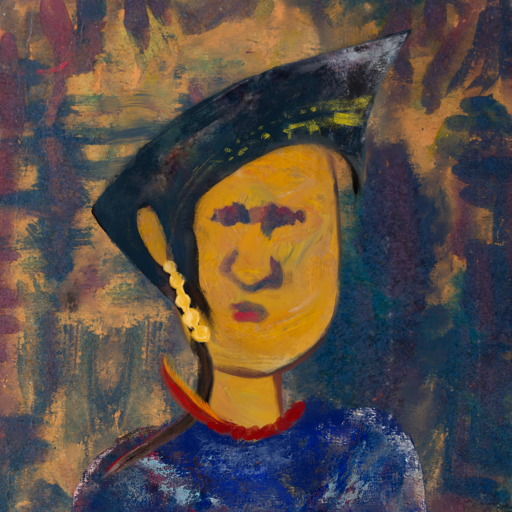
Background: InTheSun, Head And Neck Front: After_Raid, Face Front: In_The_Sun, Bust: Irani, Hair Front: Blank, Head Accessory: Irani, Second Necklace: Blank, Necklace: Pipe, Baby: Blank